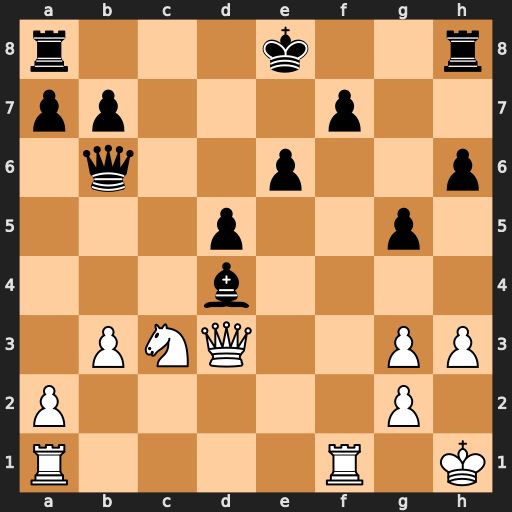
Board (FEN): r3k2r/pp3p2/1q2p2p/3p2p1/3b4/1PNQ2PP/P5P1/R4R1K
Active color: w
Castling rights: kq
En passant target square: -
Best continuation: Na4 Qb4 a3 Qe7 Qxd4